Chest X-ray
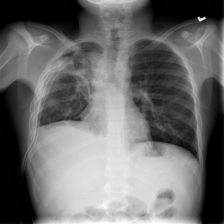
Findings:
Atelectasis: positive
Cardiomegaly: negative
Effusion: negative
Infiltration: negative
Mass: negative
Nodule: negative
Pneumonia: negative
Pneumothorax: positive
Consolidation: negative
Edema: negative
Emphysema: negative
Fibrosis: negative
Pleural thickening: negative
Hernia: negative